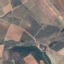
Land use / land cover class: PermanentCrop